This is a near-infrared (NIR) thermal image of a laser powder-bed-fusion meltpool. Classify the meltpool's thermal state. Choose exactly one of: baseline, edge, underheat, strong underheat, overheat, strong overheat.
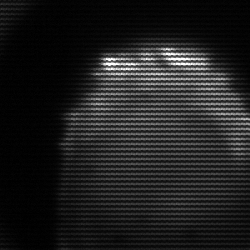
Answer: edge